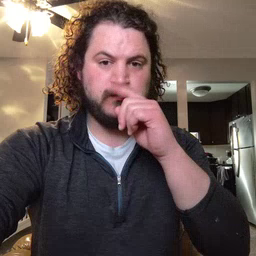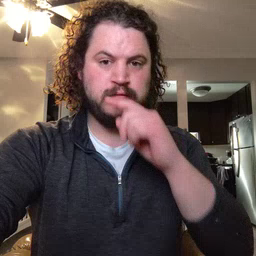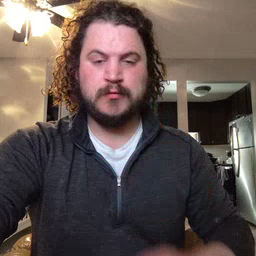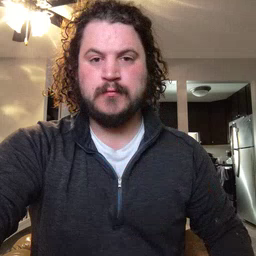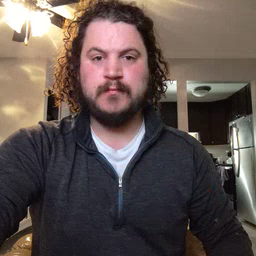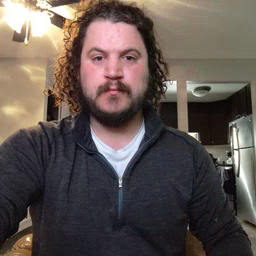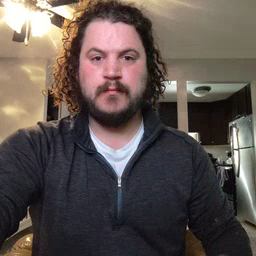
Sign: mouse